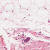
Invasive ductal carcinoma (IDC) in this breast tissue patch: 0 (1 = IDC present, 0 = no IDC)